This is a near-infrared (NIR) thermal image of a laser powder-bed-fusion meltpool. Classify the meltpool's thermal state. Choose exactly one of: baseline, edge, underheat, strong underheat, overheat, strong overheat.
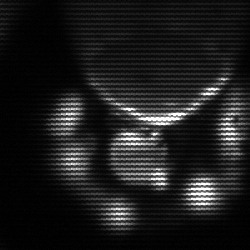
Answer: edge